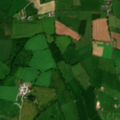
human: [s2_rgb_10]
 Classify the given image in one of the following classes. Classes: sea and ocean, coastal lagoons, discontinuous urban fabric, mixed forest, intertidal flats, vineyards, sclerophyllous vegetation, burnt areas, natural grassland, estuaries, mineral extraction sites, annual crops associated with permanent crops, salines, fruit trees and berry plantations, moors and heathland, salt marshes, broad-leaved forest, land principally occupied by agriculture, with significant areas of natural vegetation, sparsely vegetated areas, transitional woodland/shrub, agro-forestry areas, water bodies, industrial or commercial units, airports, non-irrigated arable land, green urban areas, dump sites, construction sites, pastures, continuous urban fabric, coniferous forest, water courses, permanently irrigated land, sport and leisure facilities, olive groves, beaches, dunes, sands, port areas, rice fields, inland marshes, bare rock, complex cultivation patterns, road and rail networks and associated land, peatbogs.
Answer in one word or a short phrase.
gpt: non-irrigated arable land, pastures